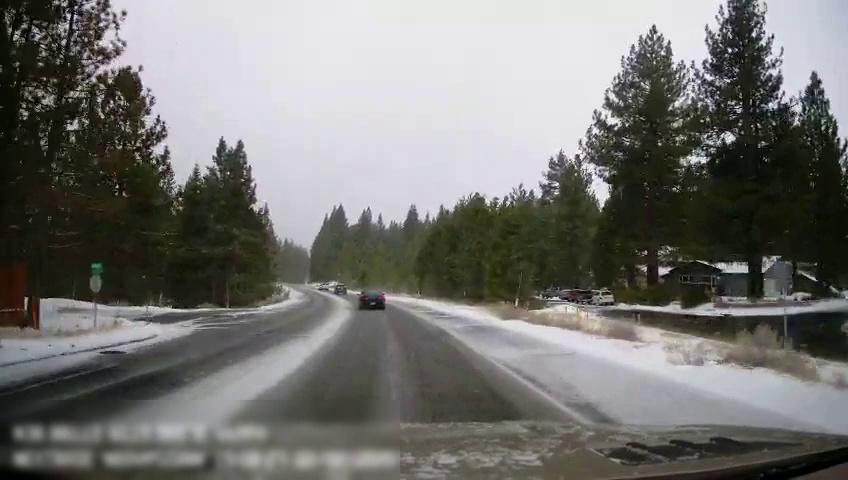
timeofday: Day
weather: Snowy
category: Drivable Space
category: Drivable Space
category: Vehicles | Car
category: Vehicles | Car
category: Vehicles | Car
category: Vehicles | Truck
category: Vehicles | Car
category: Vehicles | Car
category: Vehicles | Car
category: Vehicles | Car
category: Lanes | Current Lane
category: Traffic | Signs